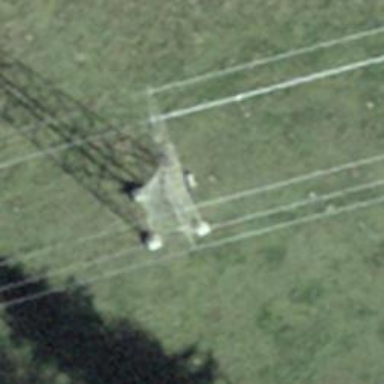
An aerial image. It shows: Lattice structure tower used for power distribution.